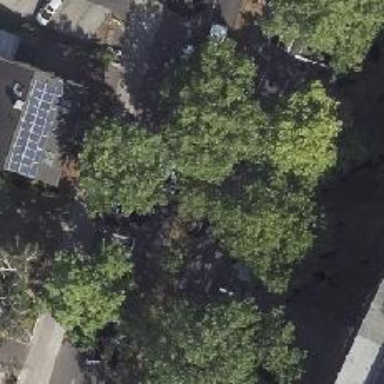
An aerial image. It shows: Deciduous broadleaved tree.